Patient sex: M
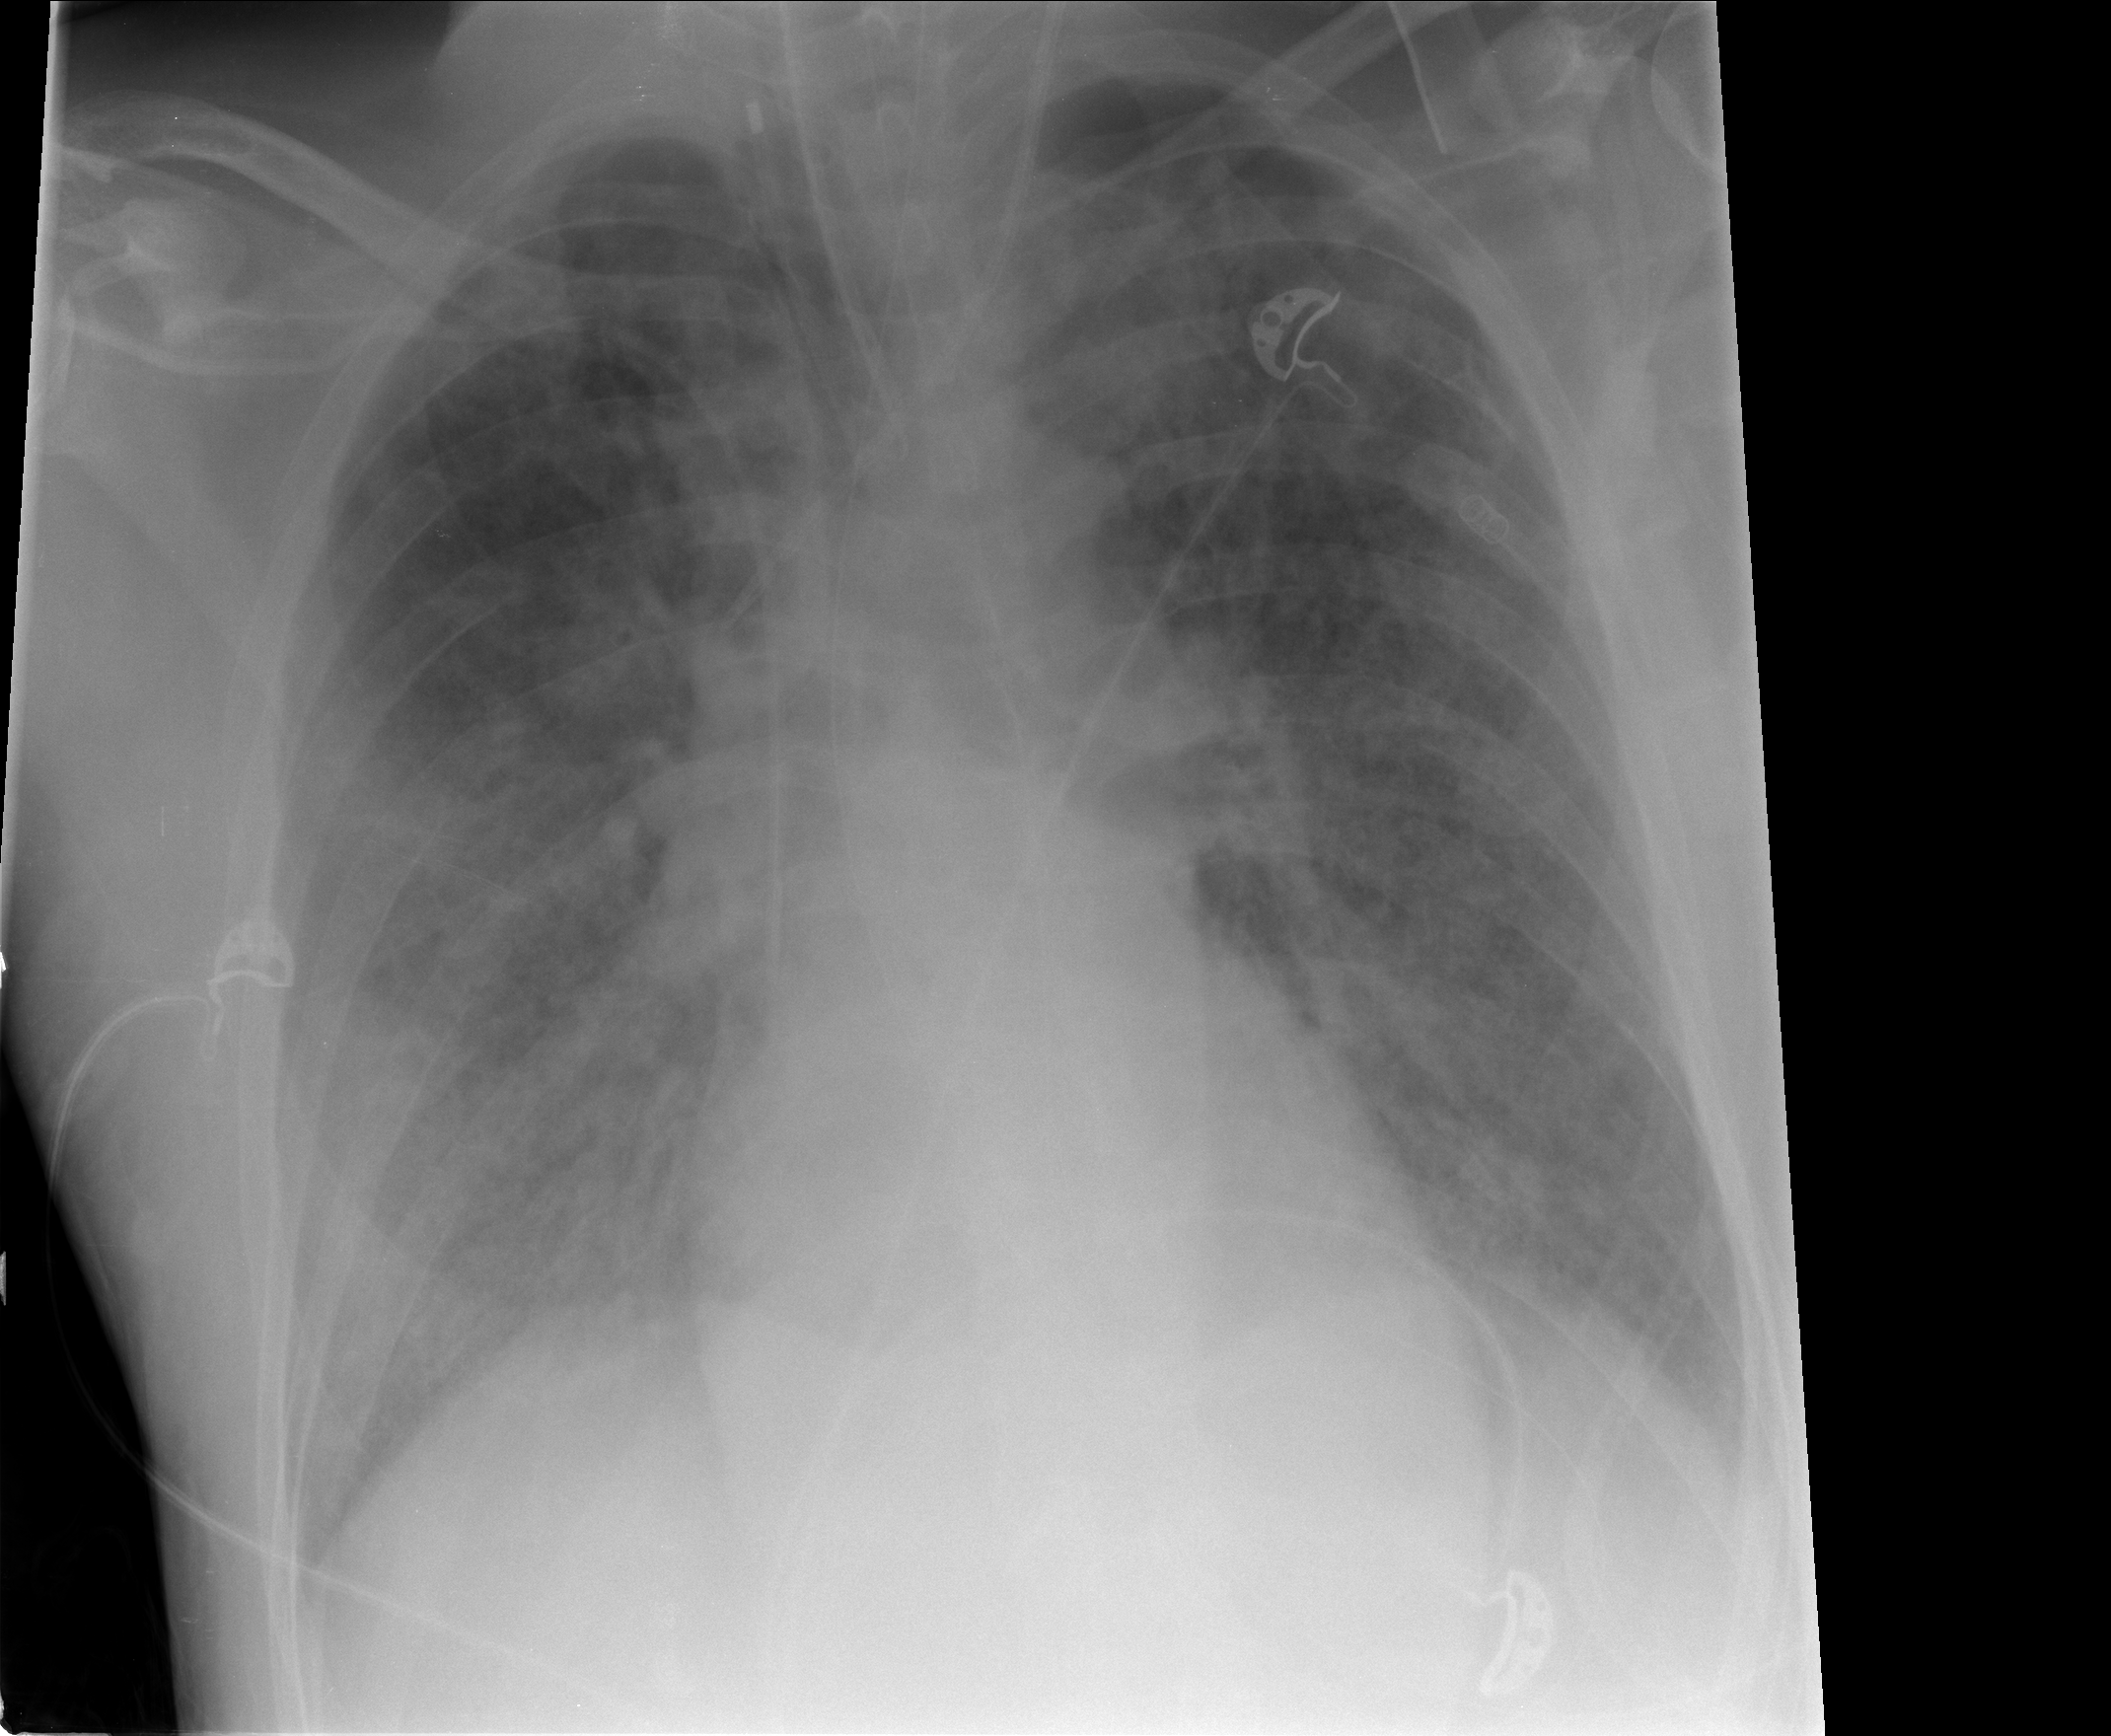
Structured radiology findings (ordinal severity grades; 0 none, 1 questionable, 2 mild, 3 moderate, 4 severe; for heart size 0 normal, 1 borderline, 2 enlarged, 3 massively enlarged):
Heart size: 1
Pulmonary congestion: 2
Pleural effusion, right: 0
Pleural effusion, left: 0
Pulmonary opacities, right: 3
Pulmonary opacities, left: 3
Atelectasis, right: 0
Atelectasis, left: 0